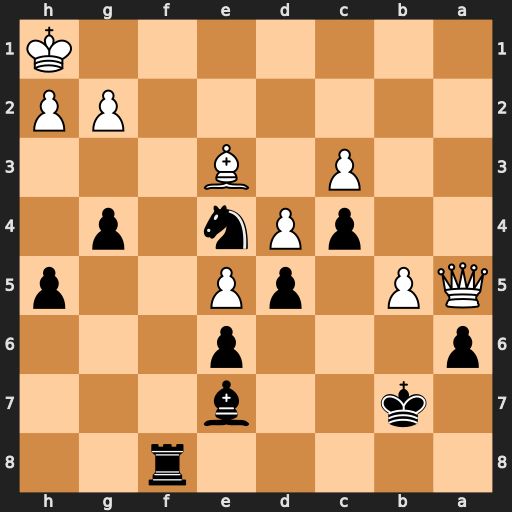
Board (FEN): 5r2/1k2b3/p3p3/QP1pP2p/2pPn1p1/2P1B3/6PP/7K
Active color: b
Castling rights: -
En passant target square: -
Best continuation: Rf1+ Bg1 Nf2#